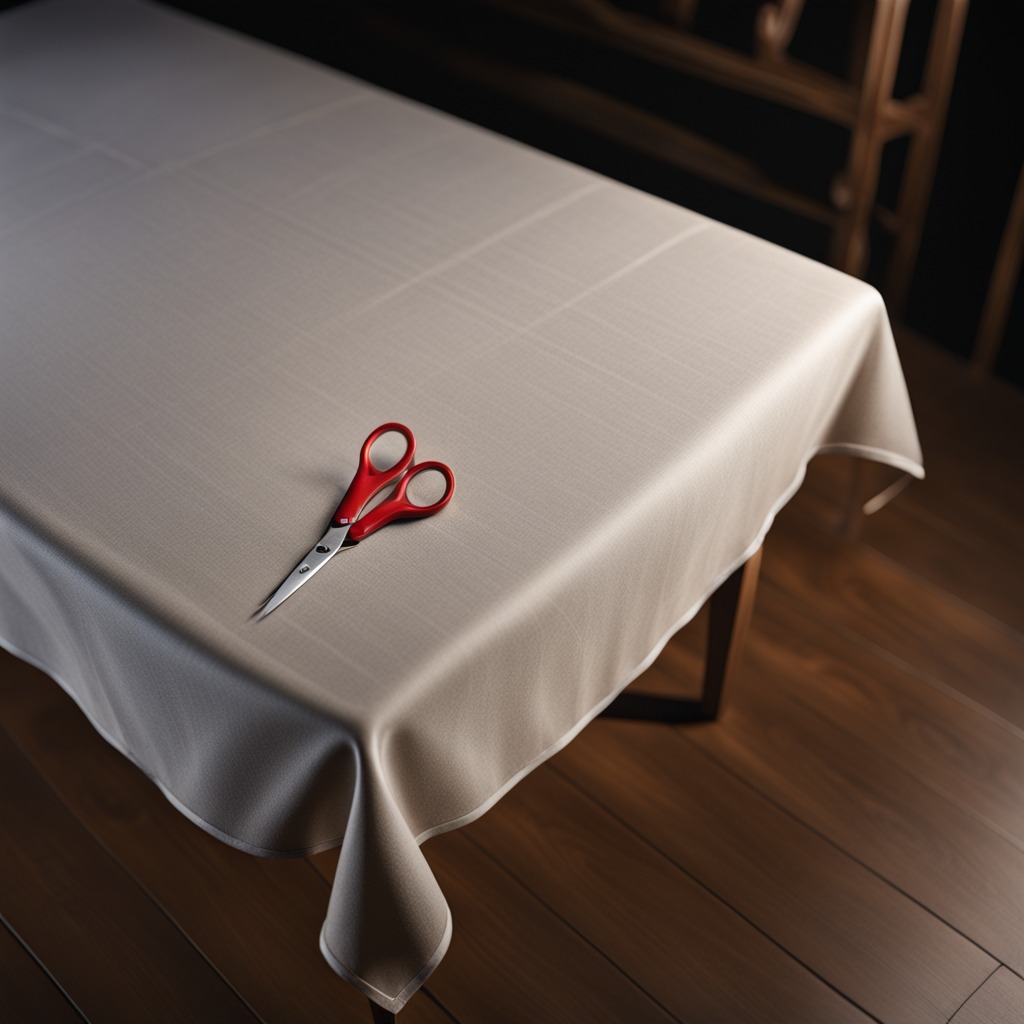
A scissor is lying on the wooden table.